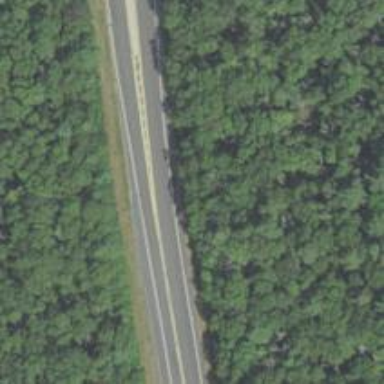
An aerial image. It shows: Expressway with asphalt surface identified as secondary road.